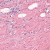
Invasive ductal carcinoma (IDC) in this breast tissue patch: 1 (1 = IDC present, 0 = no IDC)